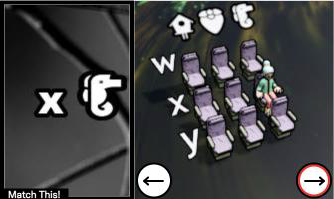
Task: seats
Answer: yes